Question: I am trying to pass an object while creating the struct in Swift, but the compiler is showing an error.
'''
struct Car {
var make: String
var year: Int
var color: Color
var topSpeed: Int
}
'''
I am having an error next to the "var color: Color" (Cannot find type 'Color' in scope)
I am reading this from an official but old Swift book. Is there any change to Swift recently?
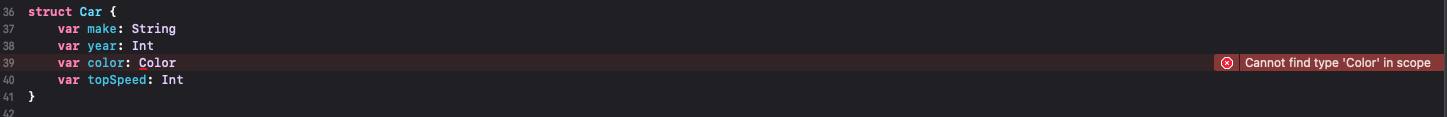
Answer: Add 'import SwiftUI' to your file